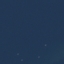
Label: SeaLake